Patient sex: M
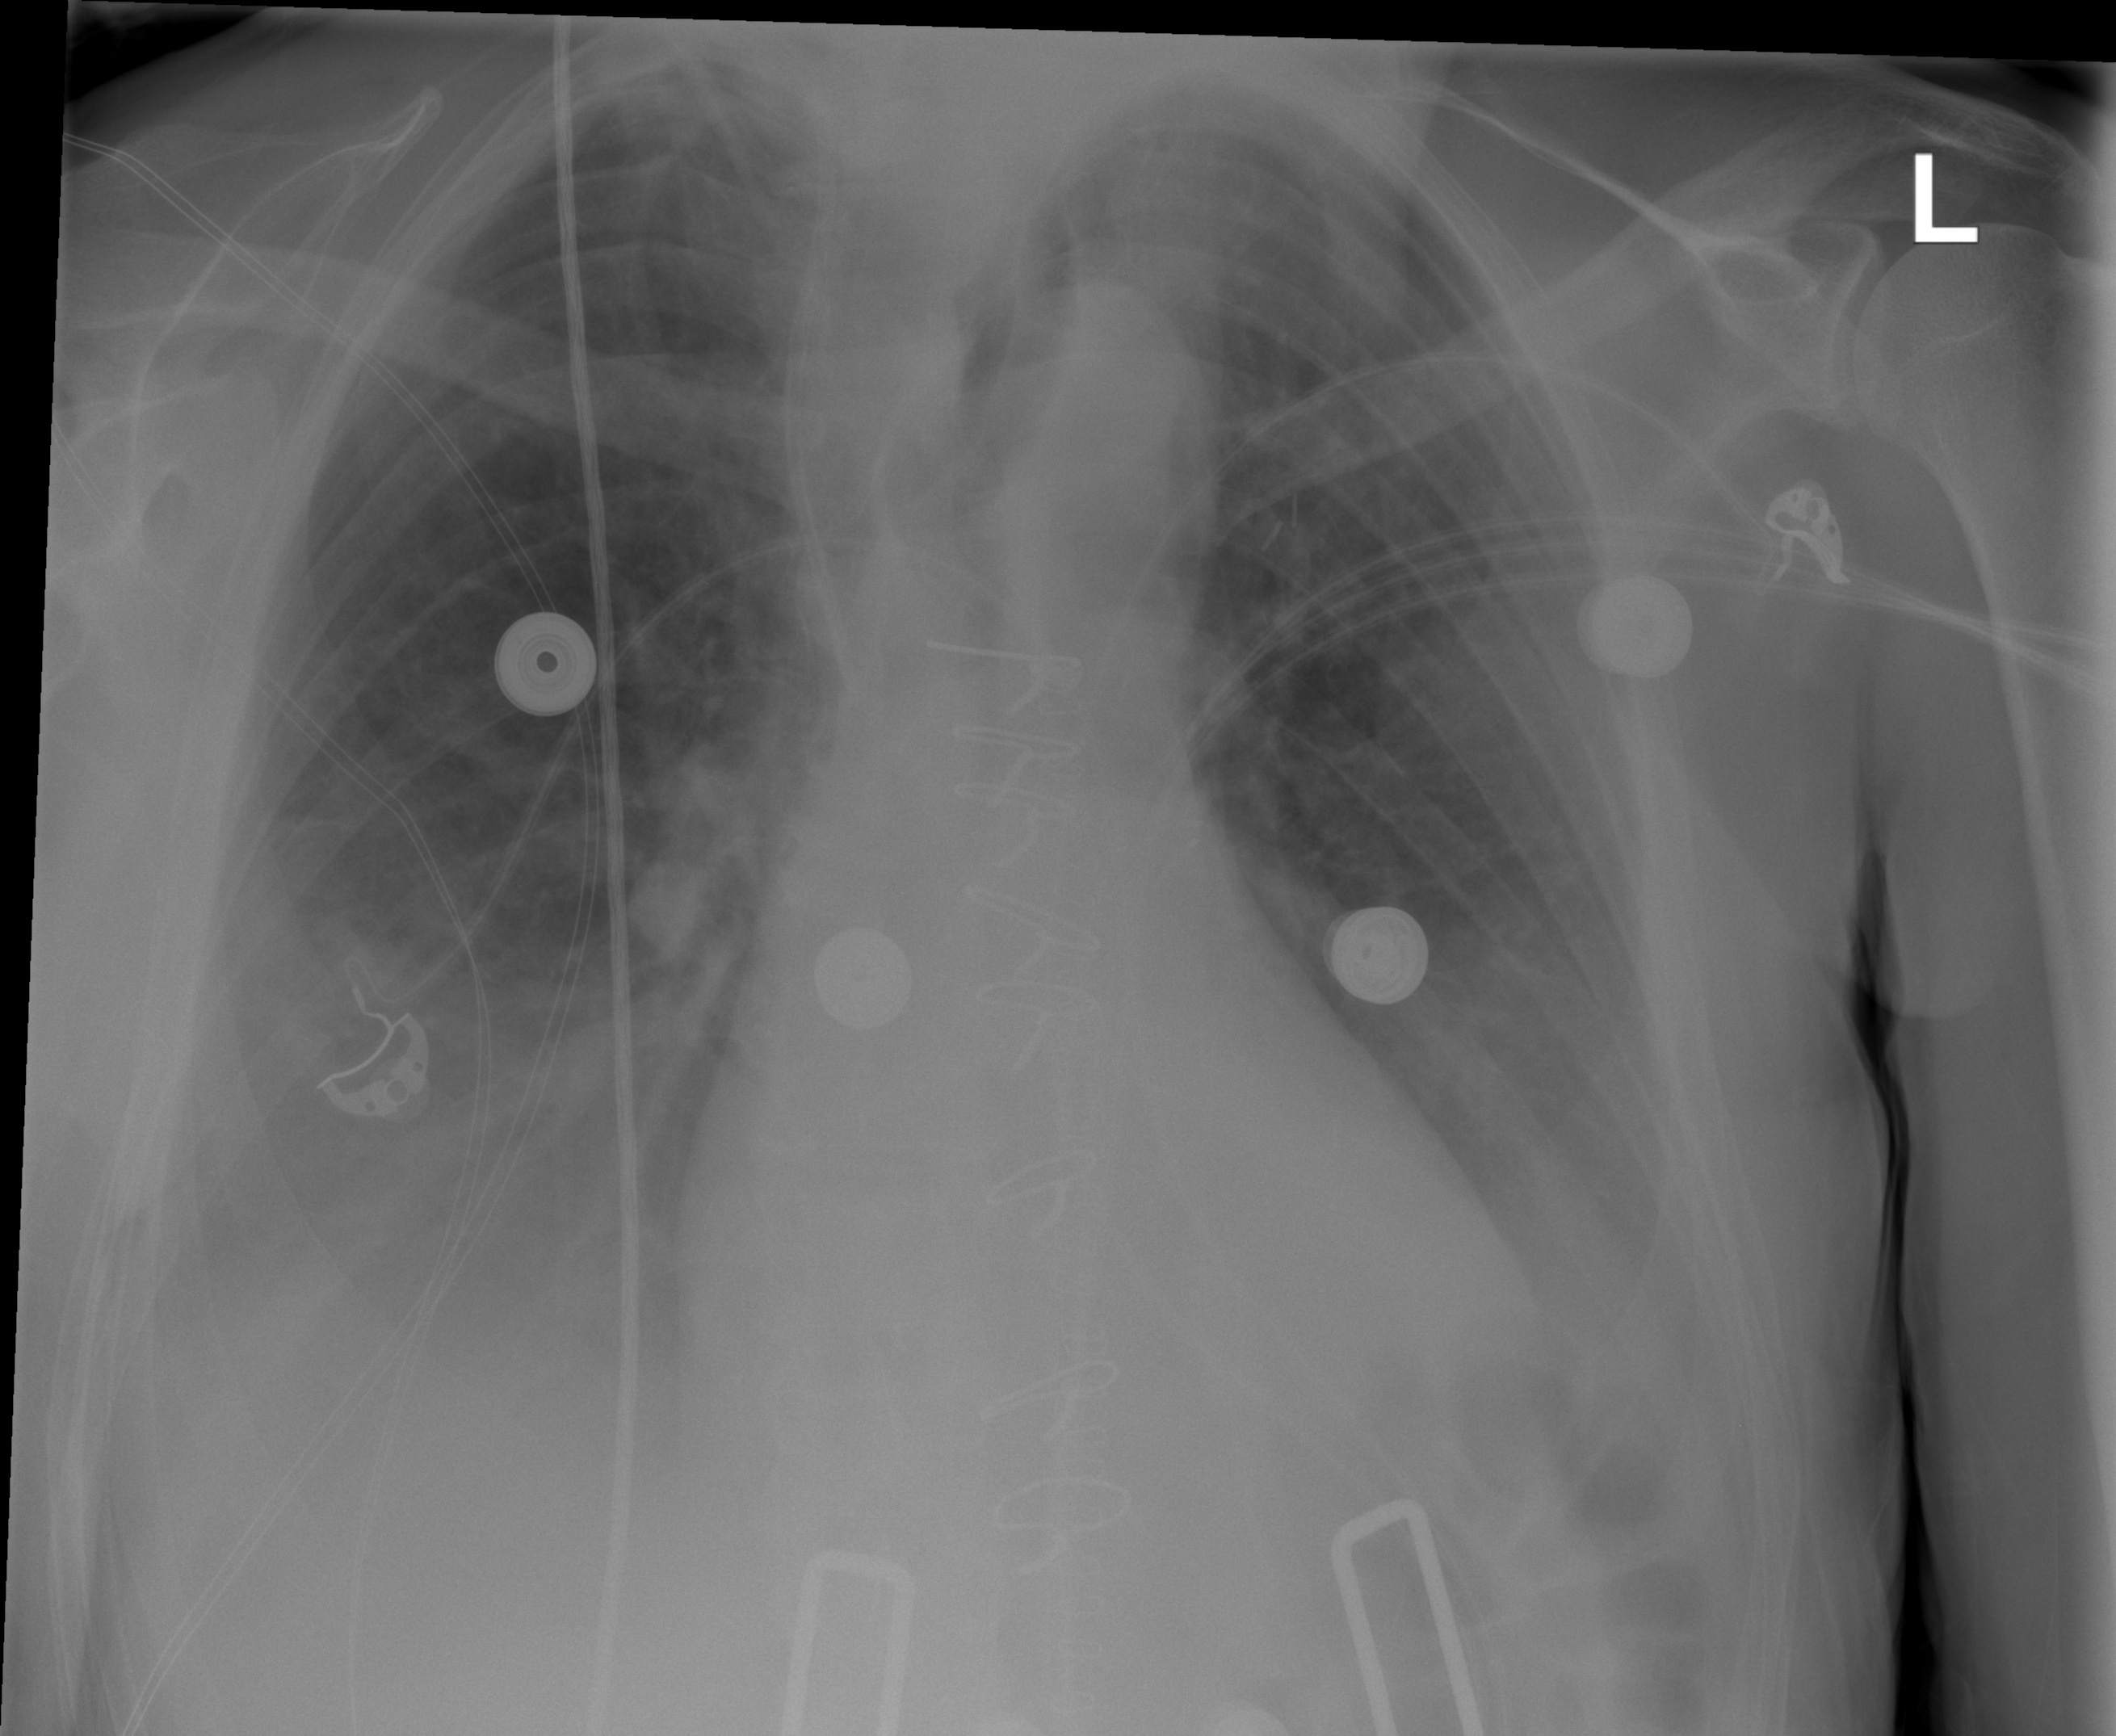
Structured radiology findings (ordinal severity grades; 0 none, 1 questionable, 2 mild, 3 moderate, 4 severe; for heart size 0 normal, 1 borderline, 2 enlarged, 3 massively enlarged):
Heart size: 0
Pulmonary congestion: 0
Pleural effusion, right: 2
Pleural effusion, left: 2
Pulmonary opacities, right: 0
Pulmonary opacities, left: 0
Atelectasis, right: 2
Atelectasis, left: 2